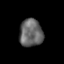
Tissue: prostate
Cell type: T cells
Senescence score: 0.3131
Nuclear area (px): 634
Mean DAPI intensity: 101.379